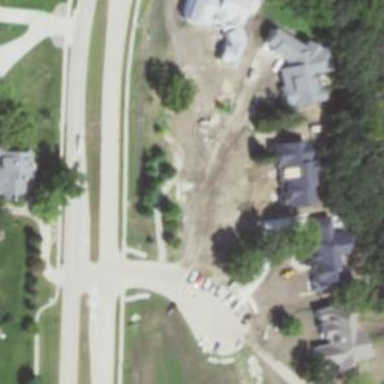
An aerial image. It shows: Driveway.